八年级 · 度量几何学
如图, 线段 $A B$ 的长为 $6 \sqrt{3} \mathrm{~cm}$, 点 $D$ 在线段 $A B$ 上, $\triangle A C D$ 为等边三角形,

过点 $D$ 作 $D P \perp C D$, 点 $G$ 是射线 $D P$ 上不与点 $D$ 重合的一动点, 作矩形 $C D G H$, 记矩形 $C D G H$

的对角线交点为 $O$, 连接 $O B$, 则线段 $O B$ 长度的最小值等于 cm.
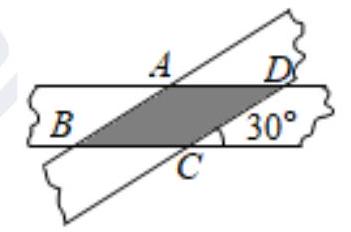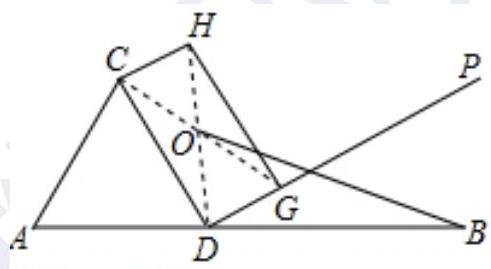
答案: $3 \sqrt{3}$
解析: 连接 $A O$,

$\because$ 四边形 $C D G H$ 是矩形,

$\therefore C G=D H, O C=\frac{1}{2} C G, O D=\frac{1}{2} D H$,

$\therefore O C=O D$,

$\because \triangle A C D$ 是等边三角形,

$\therefore A C=A D, \angle C A D=60^{\circ}$,

在 $\triangle A C O$ 和 $\triangle A D O$ 中,

$\left\{\begin{array}{l}A C=A D \\ A O=A O \\ C O=D O\end{array}\right.$

$\therefore \triangle A C O \cong \triangle A D O(S S S)$,

$\therefore \angle O A B=\angle C A O=\frac{1}{2} \times 60^{\circ}=30^{\circ}$,

$\therefore$ 点 $O$ 一定在 $\angle C A B$ 的平分线上运动, 所以当 $O B \perp A O$ 时, $O B$ 的长最小,

$\because \angle O A B=30^{\circ}, \angle A O B=90^{\circ}$,

$\therefore O B=\frac{1}{2} A B=\frac{1}{2} \times 6 \sqrt{3}=3 \sqrt{3}(\mathrm{~cm})$,

即 $O B$ 的最小值为 $3 \sqrt{3} \mathrm{~cm}$,

故答案为: $3 \sqrt{3}$.